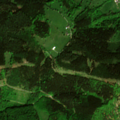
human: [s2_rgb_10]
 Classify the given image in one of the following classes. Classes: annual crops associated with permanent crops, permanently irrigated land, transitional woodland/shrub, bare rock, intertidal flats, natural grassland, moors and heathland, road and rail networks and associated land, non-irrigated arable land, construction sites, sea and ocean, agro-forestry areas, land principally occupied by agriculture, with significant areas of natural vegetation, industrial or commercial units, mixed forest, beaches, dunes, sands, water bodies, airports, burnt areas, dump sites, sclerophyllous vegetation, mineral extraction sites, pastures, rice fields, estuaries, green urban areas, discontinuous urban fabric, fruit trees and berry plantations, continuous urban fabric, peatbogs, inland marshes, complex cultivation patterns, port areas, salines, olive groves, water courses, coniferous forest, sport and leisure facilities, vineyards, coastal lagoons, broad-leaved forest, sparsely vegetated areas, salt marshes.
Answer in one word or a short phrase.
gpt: broad-leaved forest, coniferous forest, natural grassland